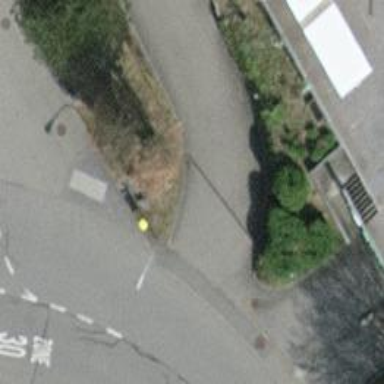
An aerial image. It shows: Post box.